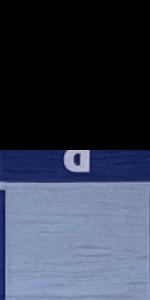
Label: Empty